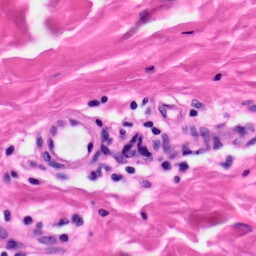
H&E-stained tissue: Skin